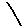
Label: line